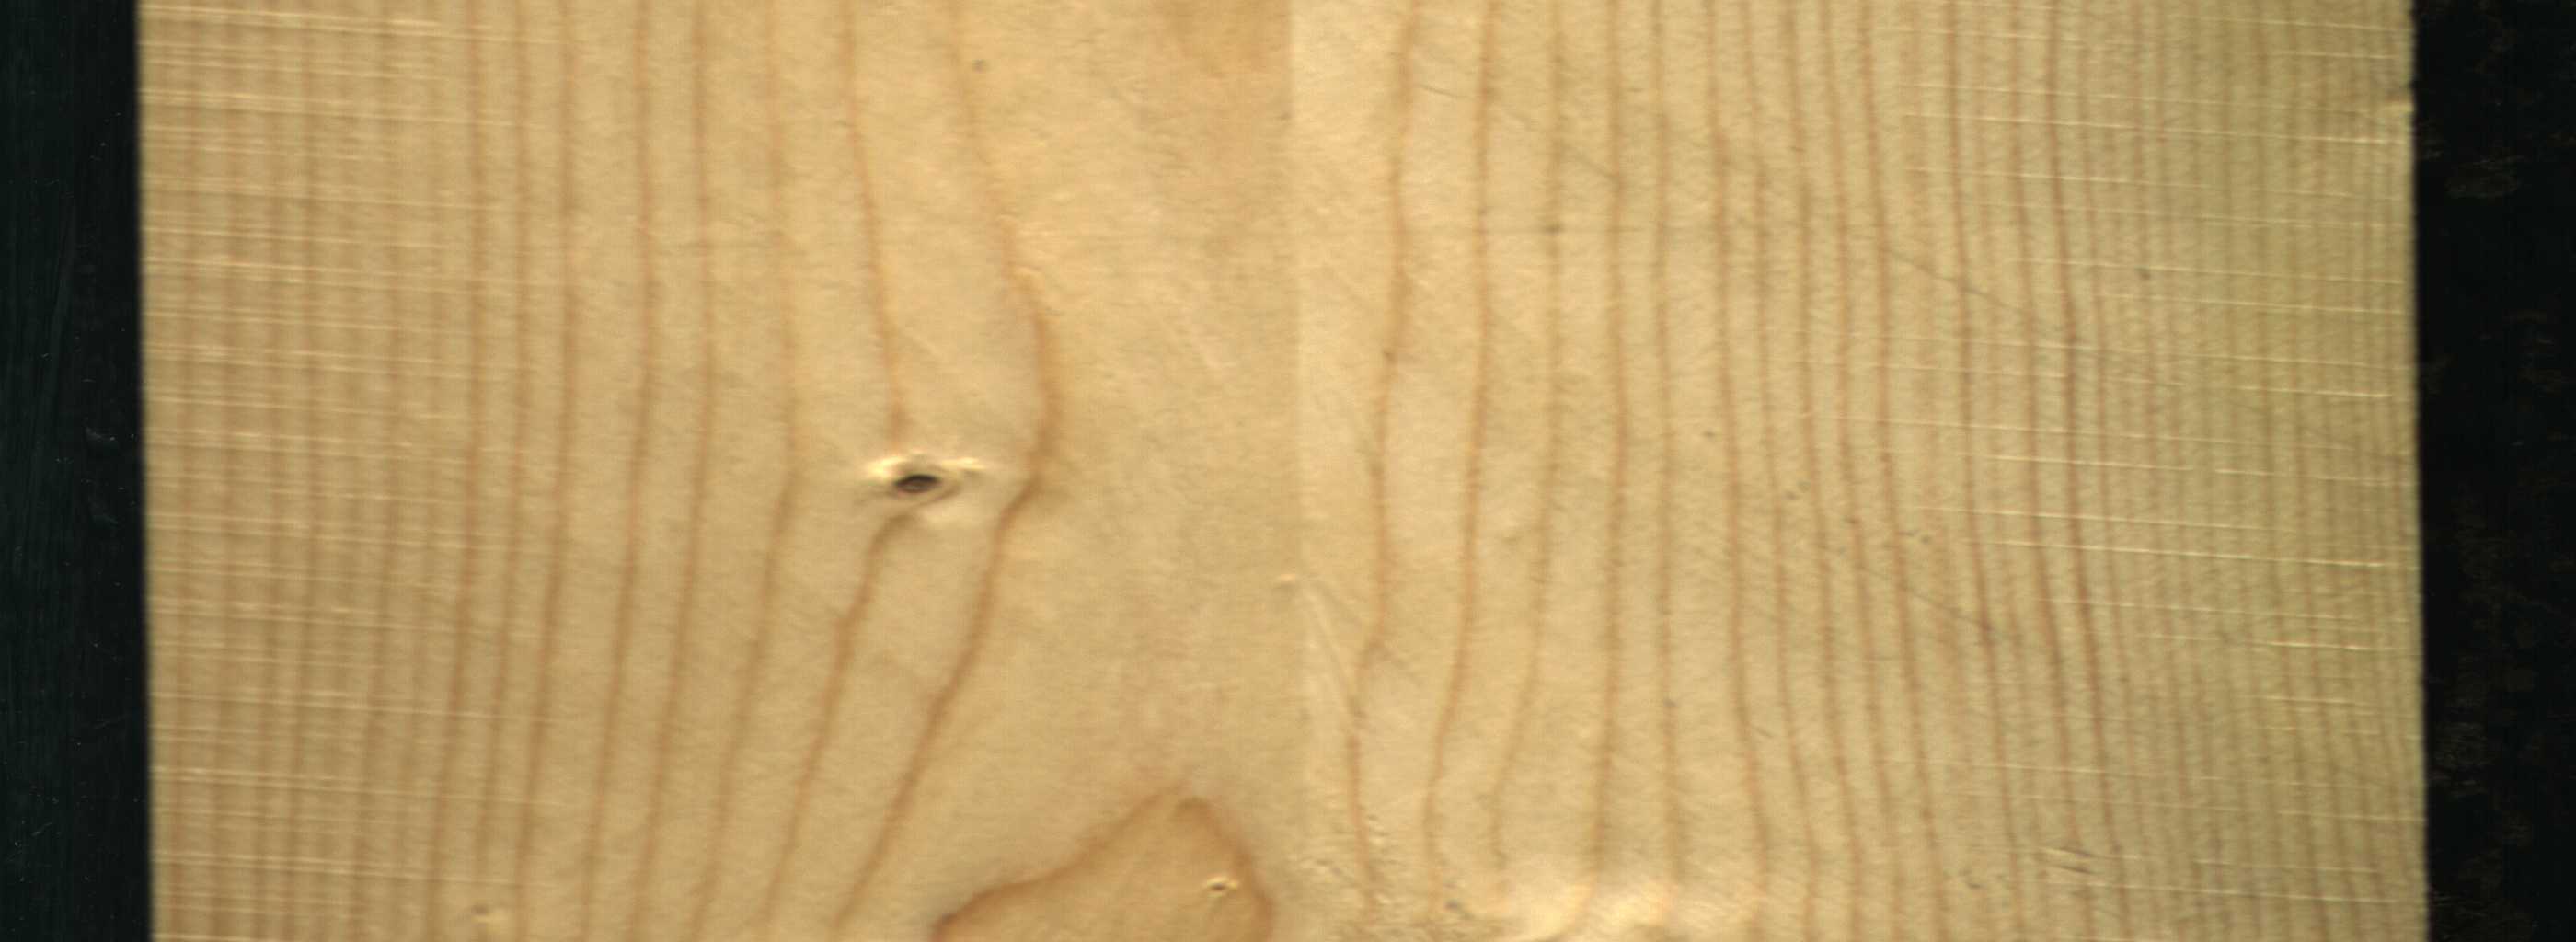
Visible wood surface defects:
Live_Knot